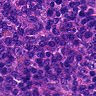
Metastatic tissue present: no